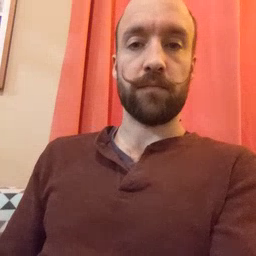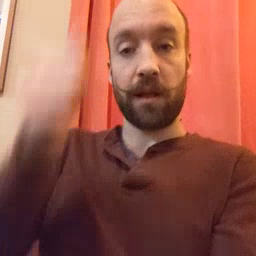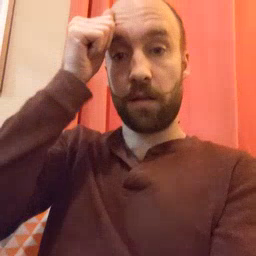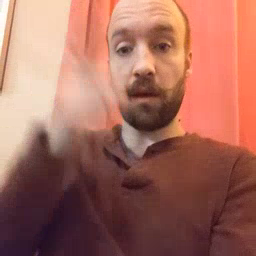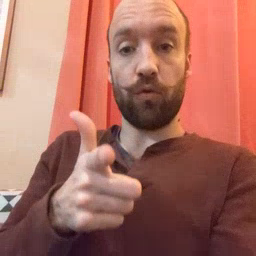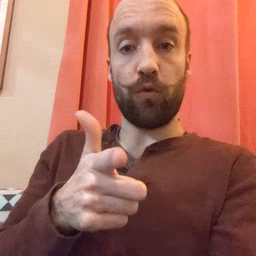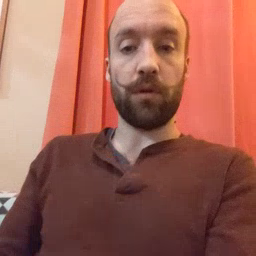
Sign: brother